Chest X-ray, PA view. Patient: 73 years old, sex F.
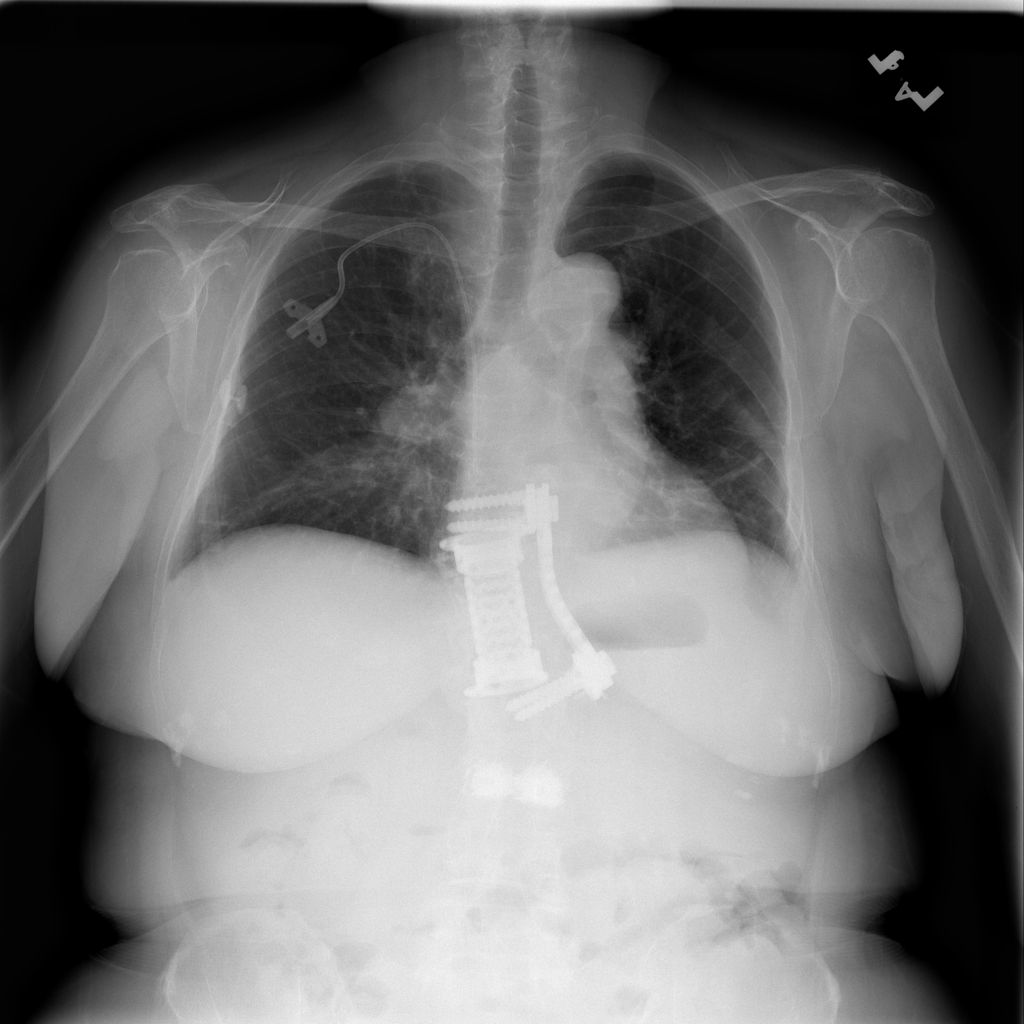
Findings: Atelectasis